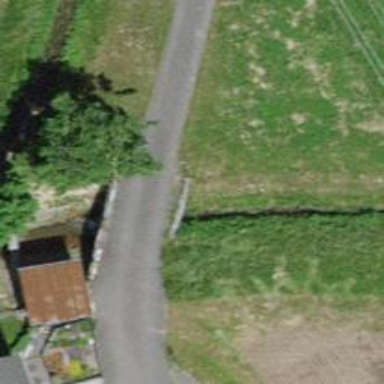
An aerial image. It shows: Service road on bridge.